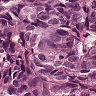
Metastatic tissue present: yes